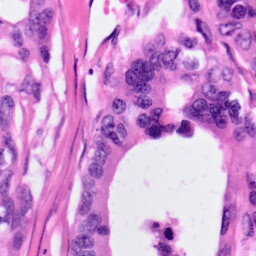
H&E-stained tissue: Pancreatic